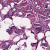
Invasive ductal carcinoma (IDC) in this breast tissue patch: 1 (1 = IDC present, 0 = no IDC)